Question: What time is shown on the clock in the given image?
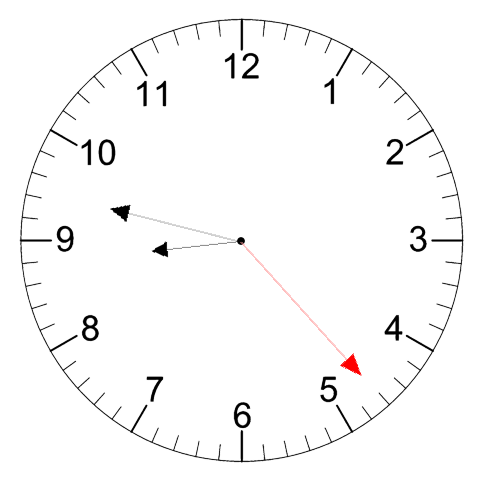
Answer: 08:47:23